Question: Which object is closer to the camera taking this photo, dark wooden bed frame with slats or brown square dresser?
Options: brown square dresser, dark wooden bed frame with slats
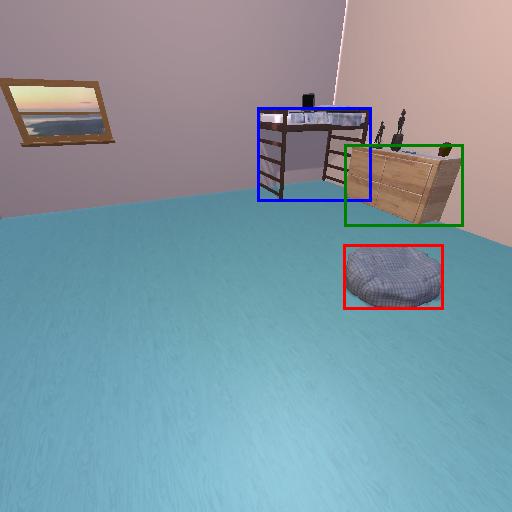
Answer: brown square dresser